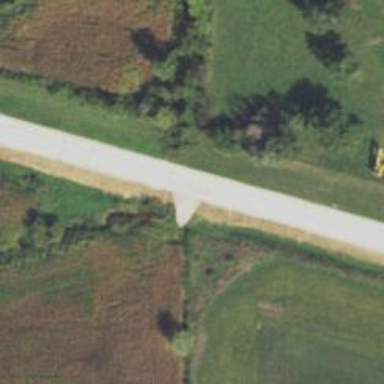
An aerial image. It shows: Culvert tunnel.